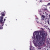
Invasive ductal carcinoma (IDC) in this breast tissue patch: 0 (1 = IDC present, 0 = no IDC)